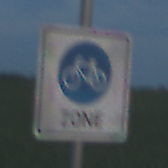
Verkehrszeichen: BeginnFahrradzone
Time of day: SunriseSunset
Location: Outdoor (Nature)
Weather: PartlyCloudy
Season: NotSpecified
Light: Natural